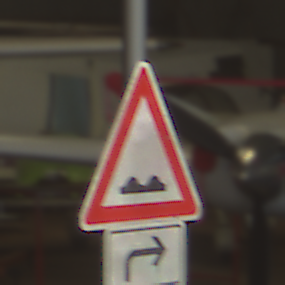
Verkehrszeichen: UnebeneFahrbahn
Zusatzzeichen unten: RichtungsangabeDurchPfeile5
Umgebung: Indoor, Urban
Tageszeit: Midday
Wetter: NotSpecified
Licht: Natural
Jahreszeit: NotSpecified
Kontrast: MediumContrast